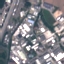
Land use / land cover class: Industrial